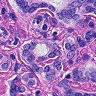
Metastatic tissue present: yes